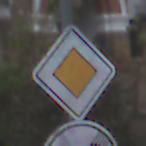
Verkehrszeichen: Vorfahrtsstrasse
Zusatzzeichen unten: EndeGeschwindigkeit70
Umgebung: Outdoor, Urban
Tageszeit: MorningAfternoon
Wetter: Overcast
Licht: Natural
Jahreszeit: NotSpecified
Kontrast: LowContrast